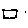
Label: square